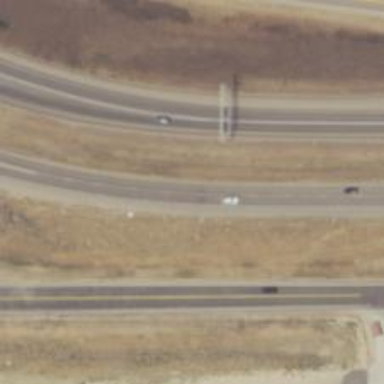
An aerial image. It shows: Asphalt trunk highway with grade 1 track type. It is expressway.